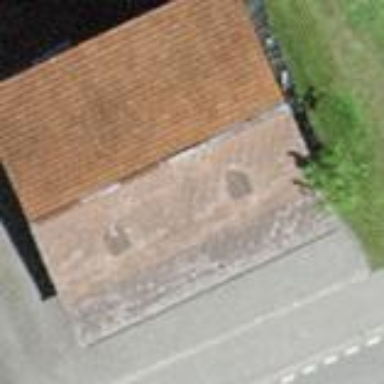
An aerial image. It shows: Shed building.